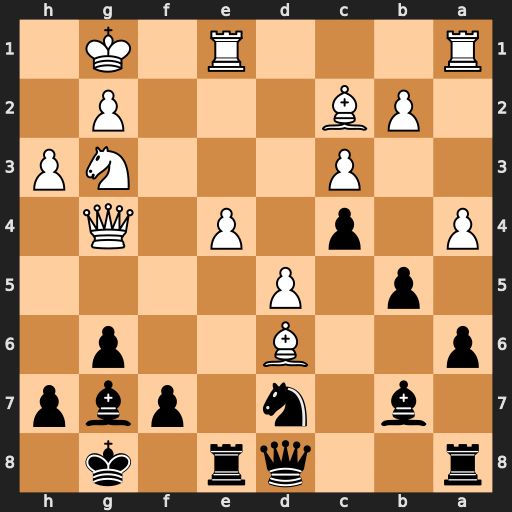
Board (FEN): r2qr1k1/1b1n1pbp/p2B2p1/1p1P4/P1p1P1Q1/2P3NP/1PB3P1/R3R1K1
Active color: b
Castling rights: -
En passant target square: -
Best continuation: Qb6+ Kh1 Qxd6